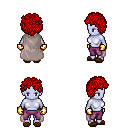
a pixel art fantasy rpg character, female body template, dark elf, purple skin, gray cape, magenta pants, red curly afro hairstyle, gold gloves, brown slippers, four views (front, back, left, right), 2x2 character sprite sheet, small pixel art, hard edges, no anti-aliasing